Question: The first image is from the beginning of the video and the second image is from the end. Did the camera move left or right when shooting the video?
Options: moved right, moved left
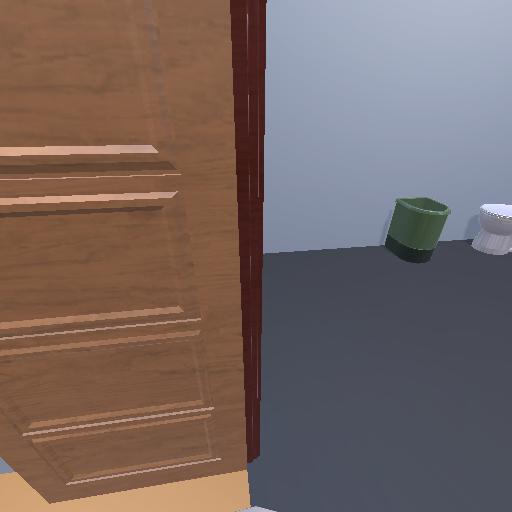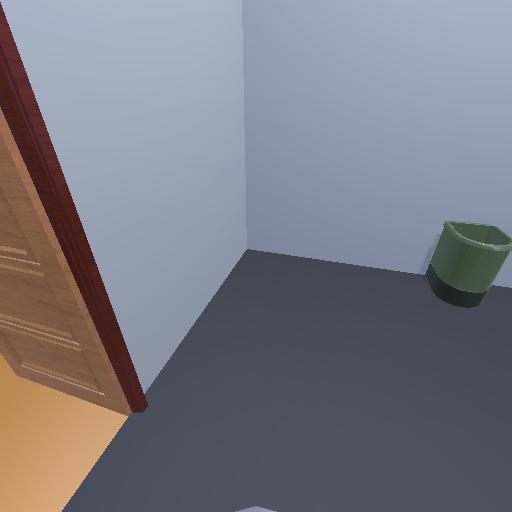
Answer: moved right